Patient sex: M
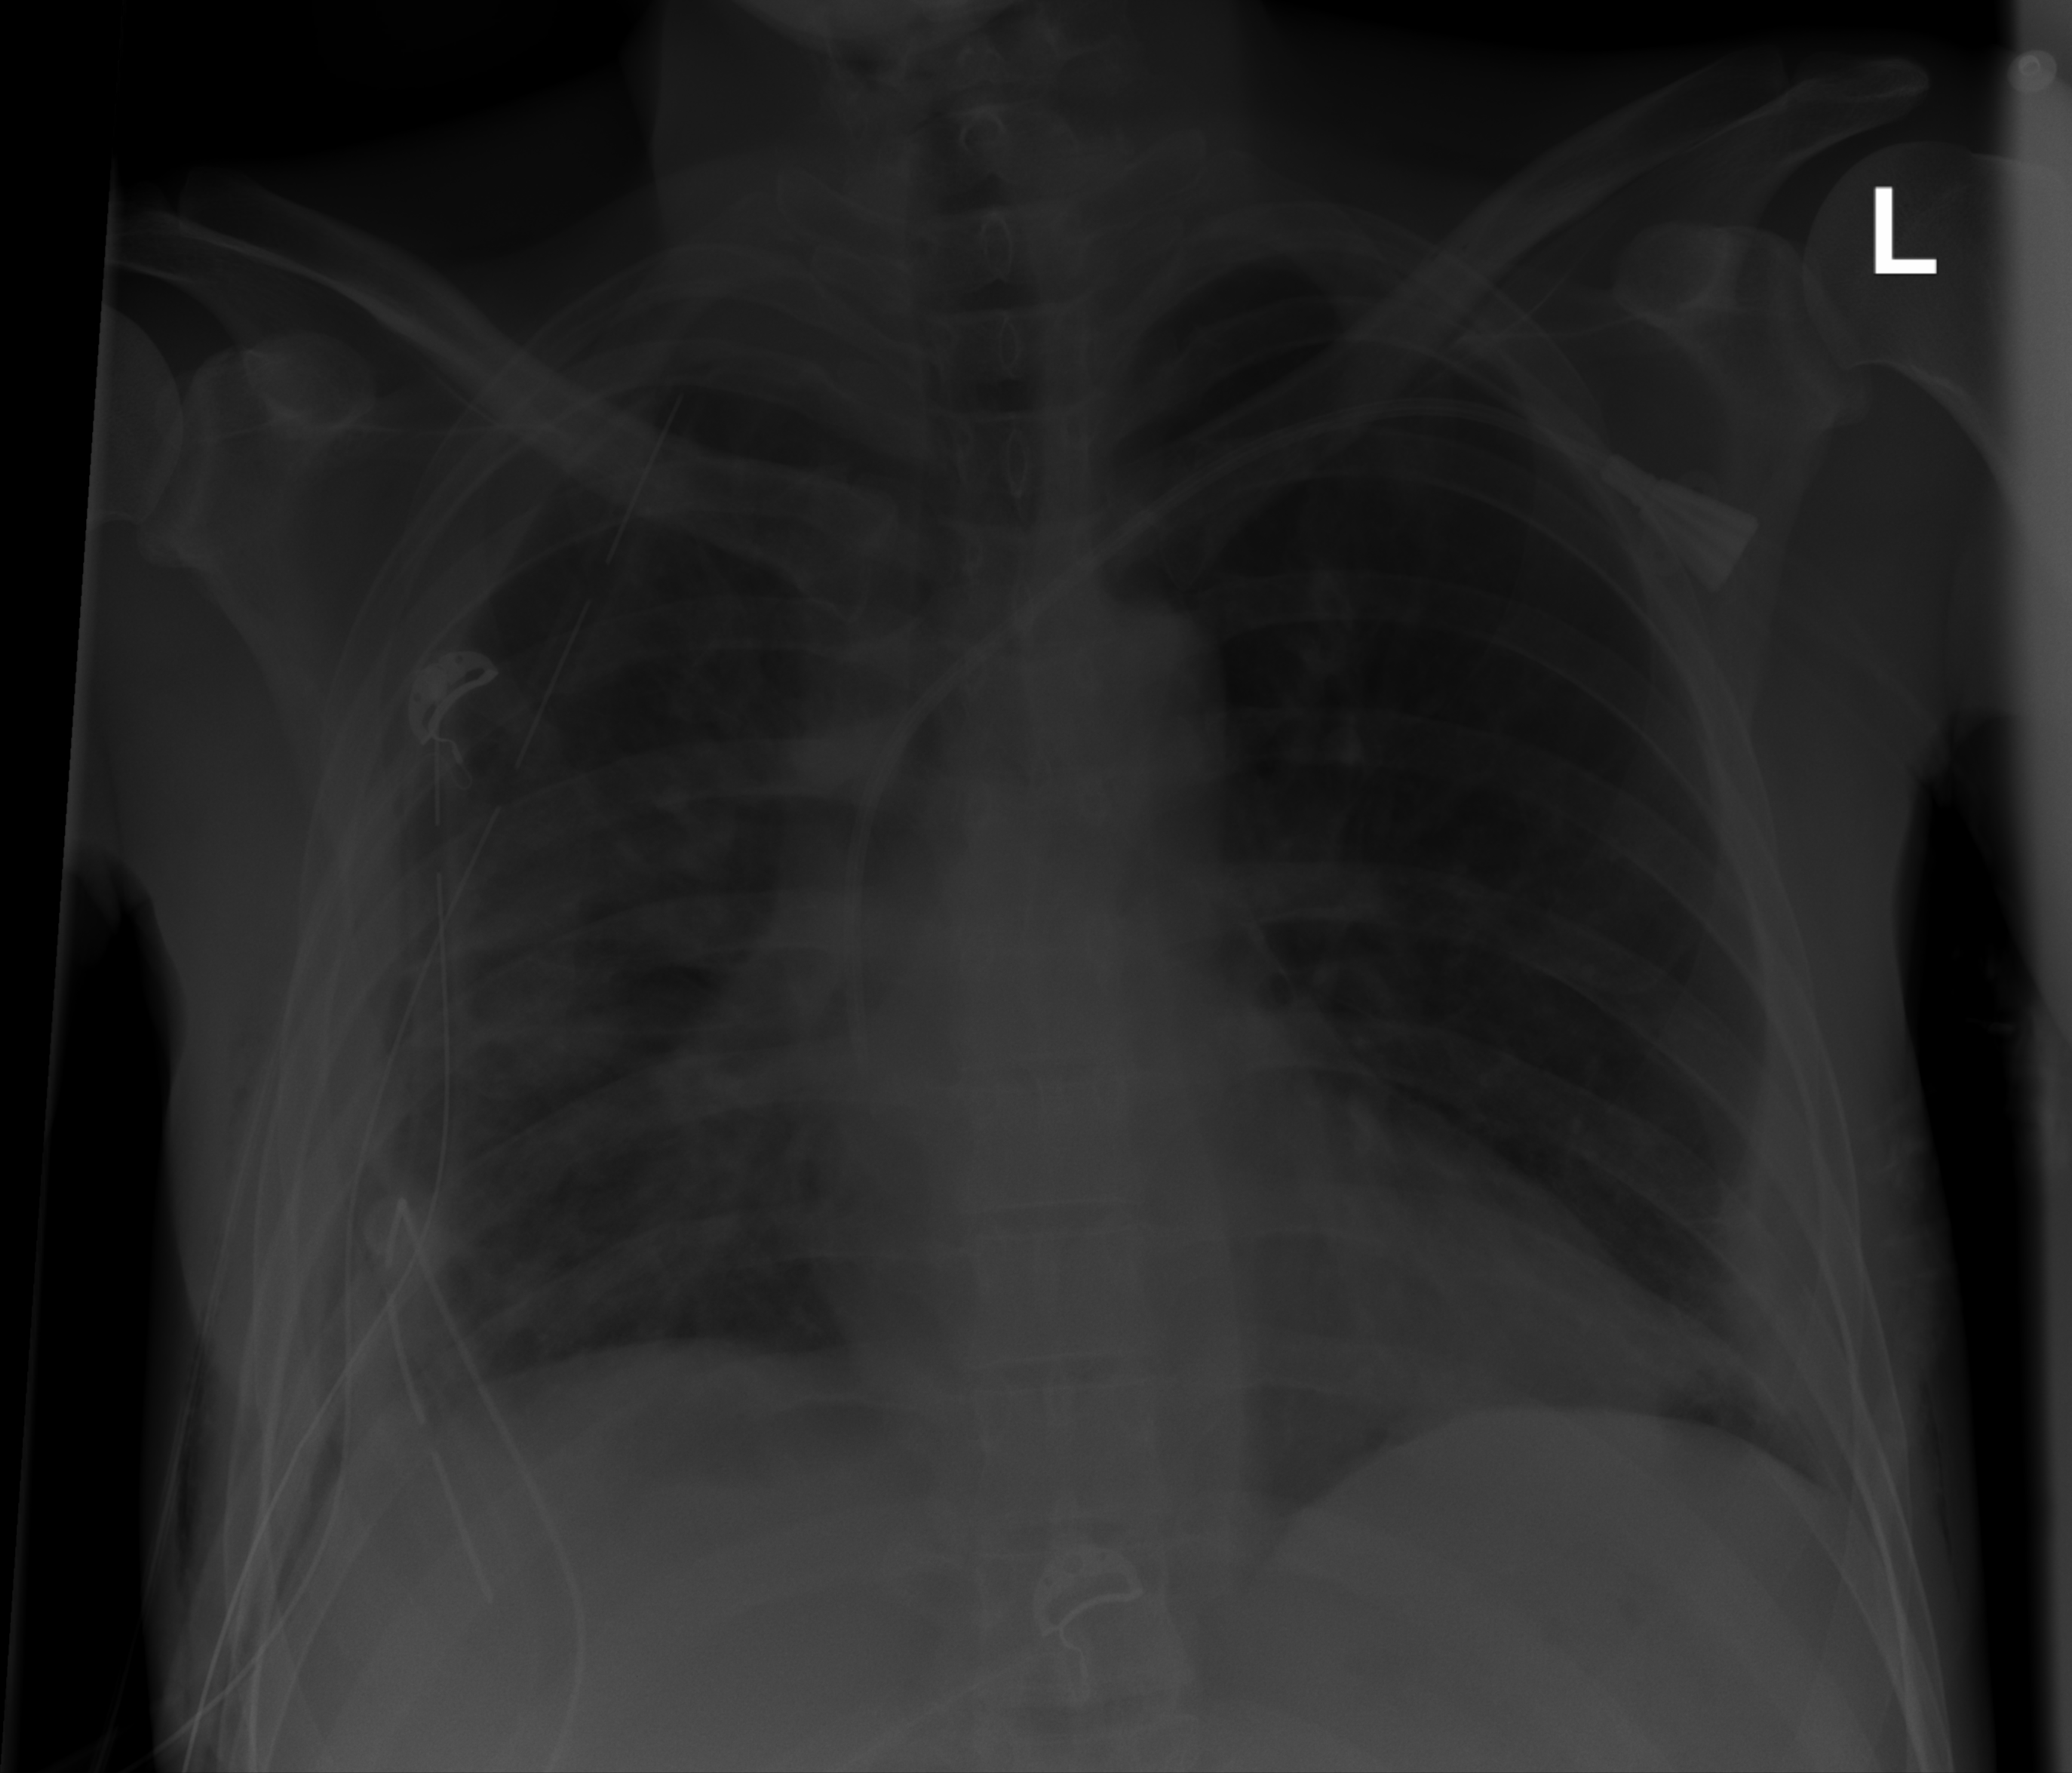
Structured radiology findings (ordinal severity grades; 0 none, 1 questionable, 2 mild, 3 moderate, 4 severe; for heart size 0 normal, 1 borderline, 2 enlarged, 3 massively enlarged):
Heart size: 1
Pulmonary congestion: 1
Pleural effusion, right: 1
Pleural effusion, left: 1
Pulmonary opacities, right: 2
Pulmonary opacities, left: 0
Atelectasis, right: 2
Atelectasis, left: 1